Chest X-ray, PA view. Patient: 61 years old, sex F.
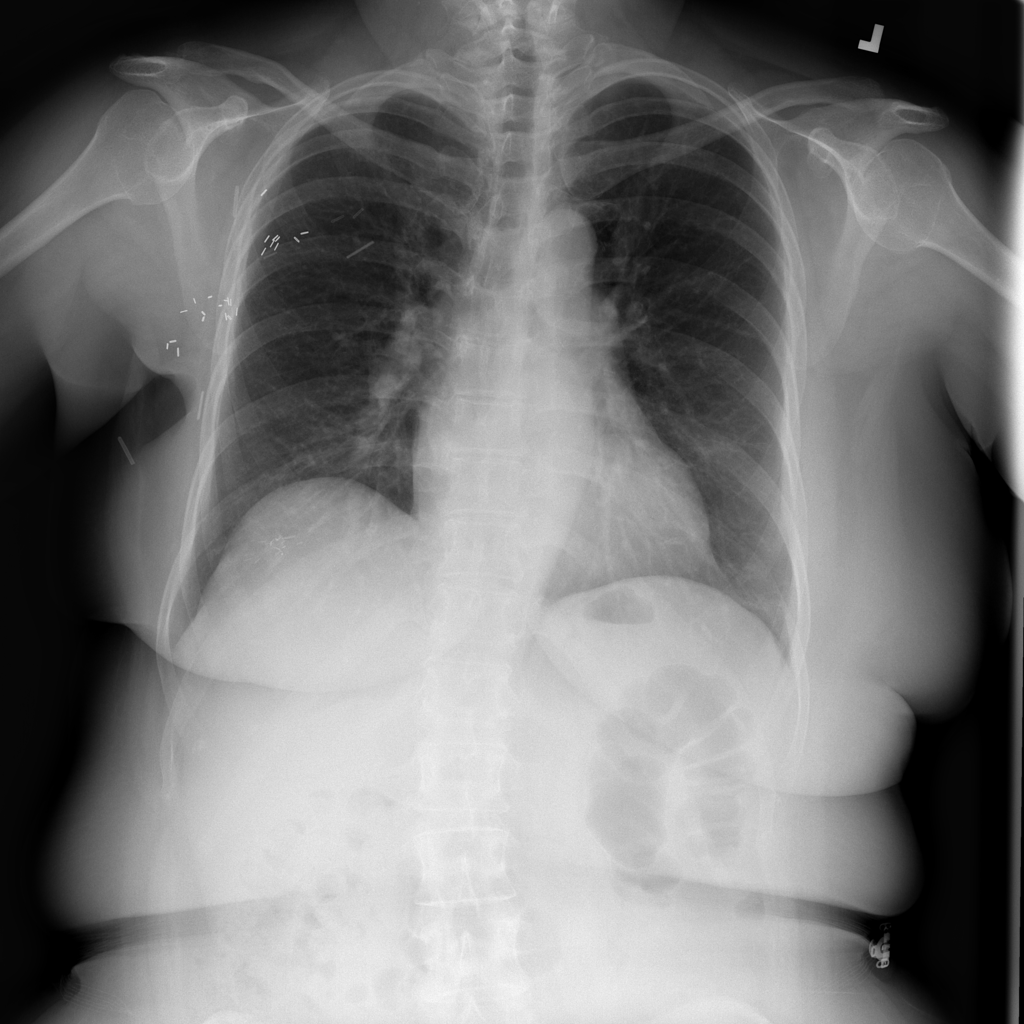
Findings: No Finding